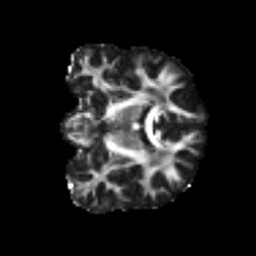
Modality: FA
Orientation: coronal
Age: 35
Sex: male
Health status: healthy
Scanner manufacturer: siemens
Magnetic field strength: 3 T
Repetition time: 3.6 s
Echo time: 0.092 s